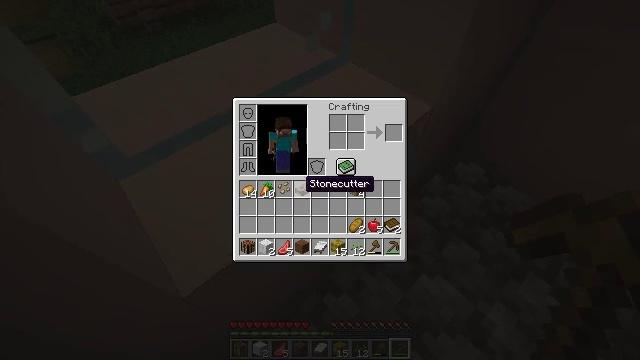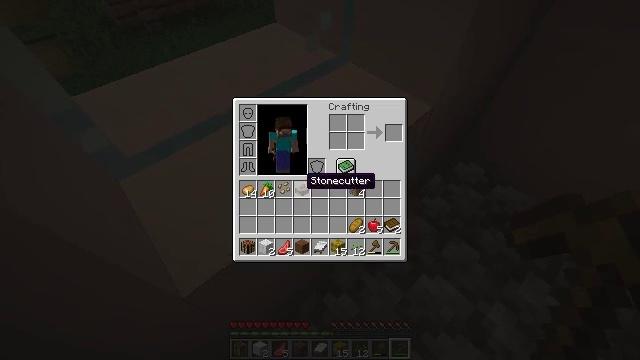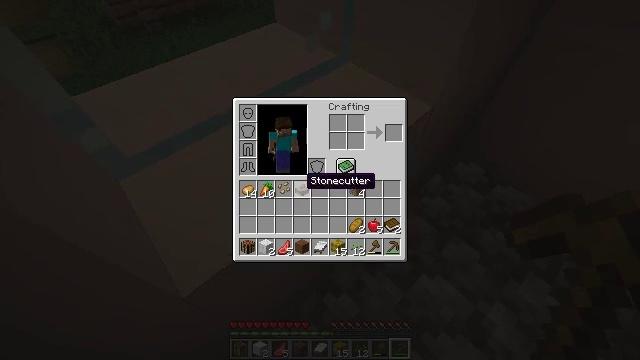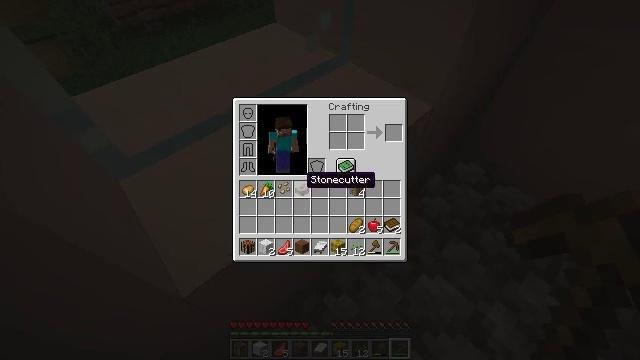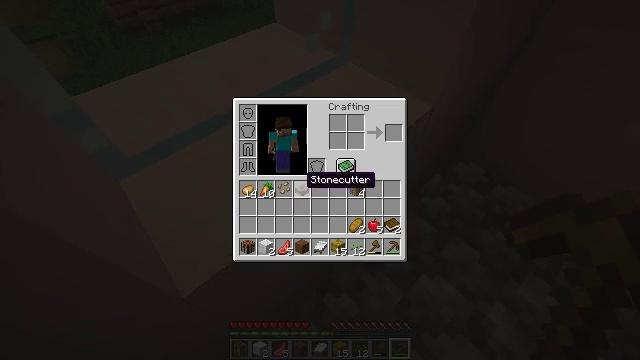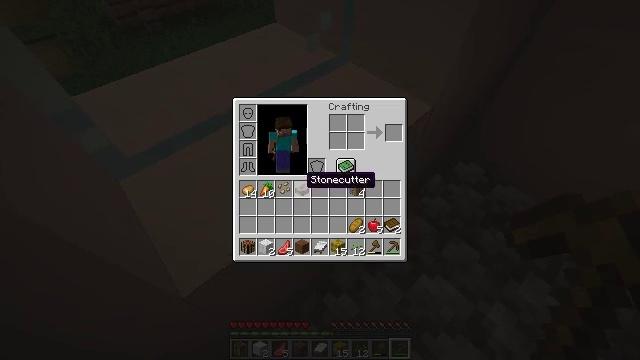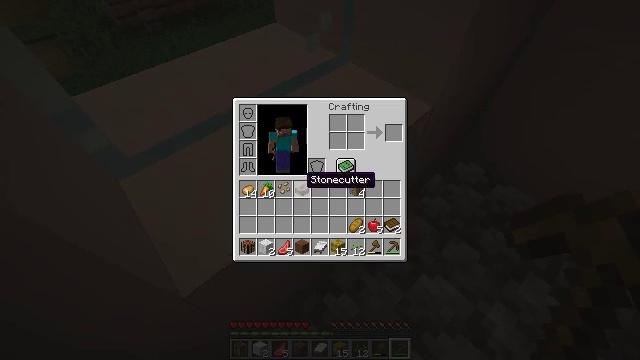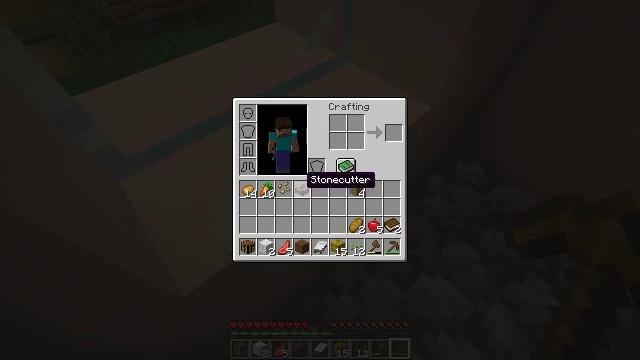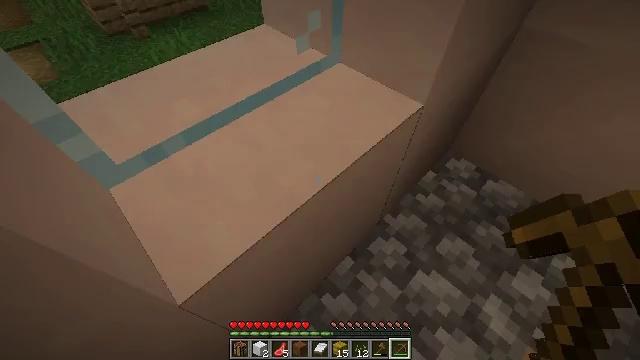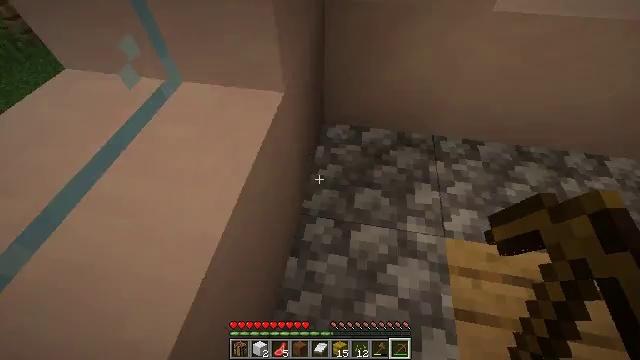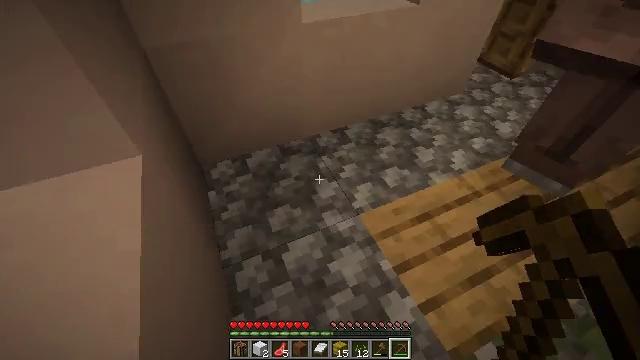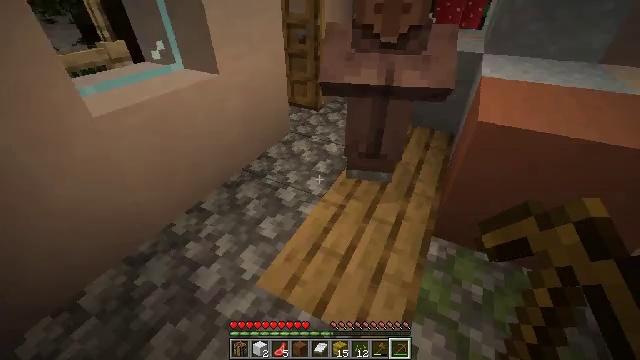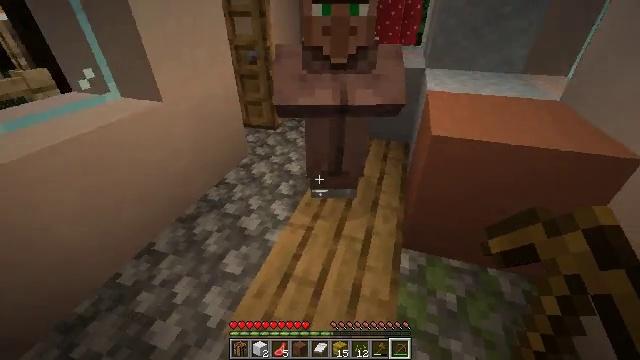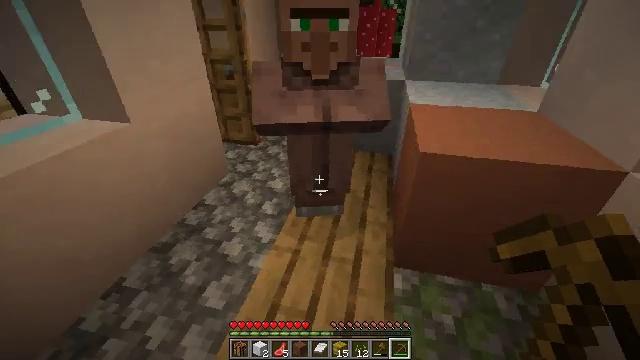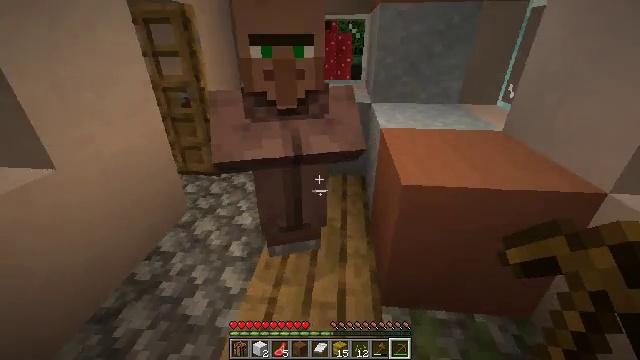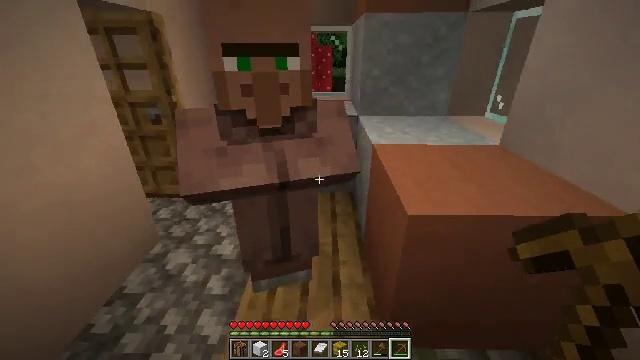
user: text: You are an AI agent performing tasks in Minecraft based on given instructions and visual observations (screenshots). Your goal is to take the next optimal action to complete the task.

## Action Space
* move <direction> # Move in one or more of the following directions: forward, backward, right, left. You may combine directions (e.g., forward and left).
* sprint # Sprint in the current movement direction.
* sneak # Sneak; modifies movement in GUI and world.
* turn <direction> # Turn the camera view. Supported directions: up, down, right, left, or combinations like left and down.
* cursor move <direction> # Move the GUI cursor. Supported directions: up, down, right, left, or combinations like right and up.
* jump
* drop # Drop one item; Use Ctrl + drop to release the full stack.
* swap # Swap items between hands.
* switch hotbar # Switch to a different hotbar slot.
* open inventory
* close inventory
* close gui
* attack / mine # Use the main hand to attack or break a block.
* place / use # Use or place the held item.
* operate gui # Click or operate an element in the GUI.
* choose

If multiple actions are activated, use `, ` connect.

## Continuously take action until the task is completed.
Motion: motion action
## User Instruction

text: Mine the blast furnace.
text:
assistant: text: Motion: no_op
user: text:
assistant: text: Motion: no_op
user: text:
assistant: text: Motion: no_op
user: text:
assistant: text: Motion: no_op
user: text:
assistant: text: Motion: no_op
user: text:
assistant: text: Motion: no_op
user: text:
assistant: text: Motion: no_op
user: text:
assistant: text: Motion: cursor move right, close inventory
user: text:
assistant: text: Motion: turn right, close inventory
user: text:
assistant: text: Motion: turn right and up, close inventory
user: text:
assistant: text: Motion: move forward, turn right and up
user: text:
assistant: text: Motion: move forward, turn right and up
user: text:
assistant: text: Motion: move forward, turn right and up
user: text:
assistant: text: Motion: move forward, turn right and up
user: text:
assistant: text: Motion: move forward, turn right and up
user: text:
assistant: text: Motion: move forward
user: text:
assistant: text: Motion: move forward, turn left
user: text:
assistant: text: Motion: move forward, turn left
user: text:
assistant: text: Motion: move forward, turn left
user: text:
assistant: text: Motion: move forward and move left
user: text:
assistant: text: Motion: move forward and move left
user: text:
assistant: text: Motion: move forward and move left
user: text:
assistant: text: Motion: move forward and move left
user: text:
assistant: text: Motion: move forward
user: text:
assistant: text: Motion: move forward
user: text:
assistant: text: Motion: move forward, turn left and down
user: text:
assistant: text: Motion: move forward, turn left and down
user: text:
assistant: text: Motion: move forward, turn left and down
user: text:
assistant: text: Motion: move forward, turn left and down
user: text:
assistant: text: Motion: move forward, turn left and down